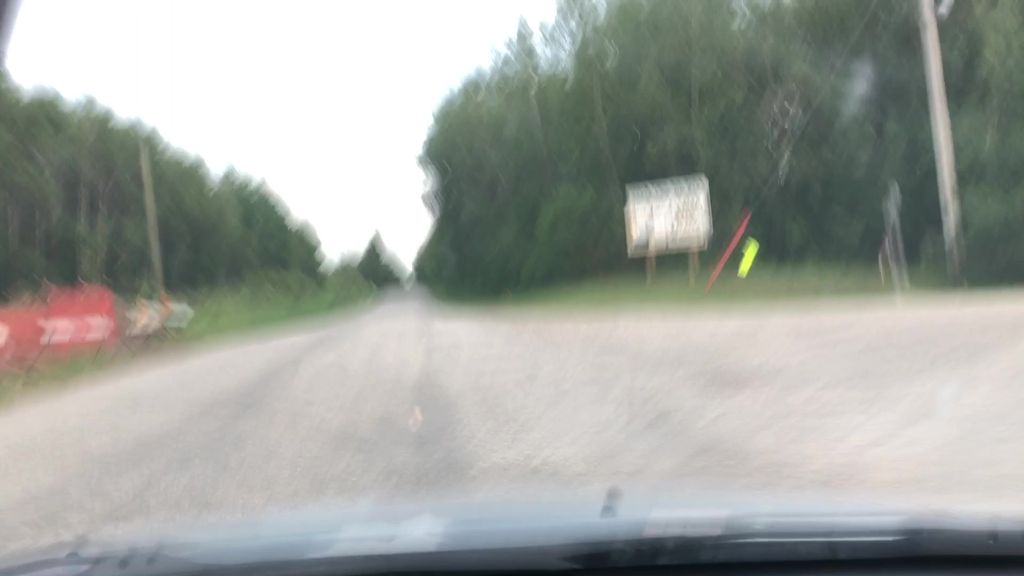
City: edmonton